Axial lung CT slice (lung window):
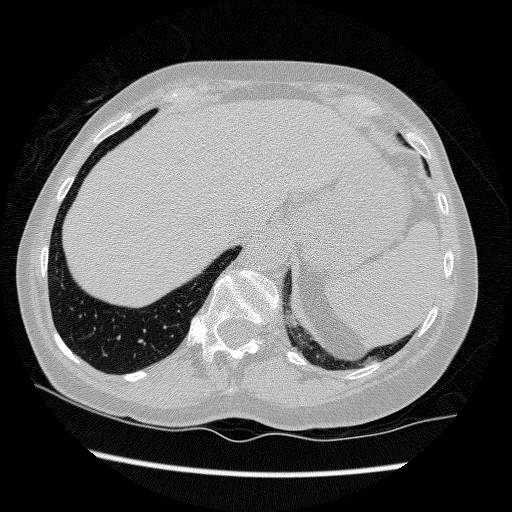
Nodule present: no